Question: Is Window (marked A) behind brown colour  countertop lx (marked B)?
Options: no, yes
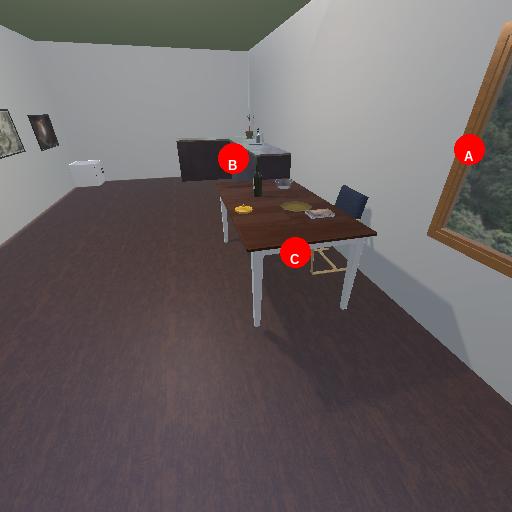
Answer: no